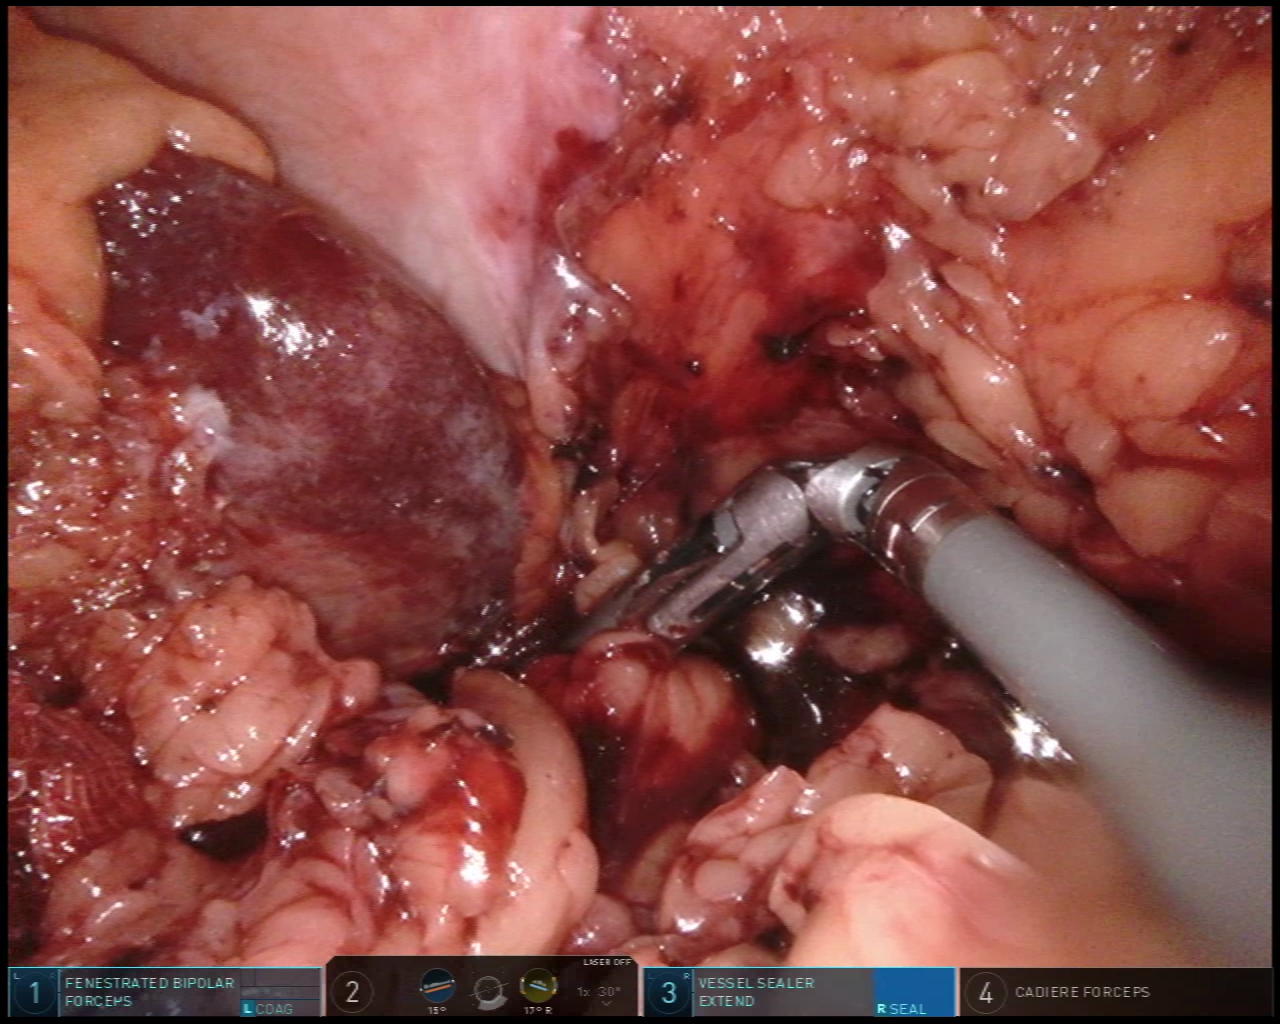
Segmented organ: spleen
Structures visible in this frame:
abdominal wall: yes
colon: no
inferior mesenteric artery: no
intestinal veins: no
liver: no
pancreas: no
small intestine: no
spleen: yes
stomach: no
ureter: no
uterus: no
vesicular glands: no